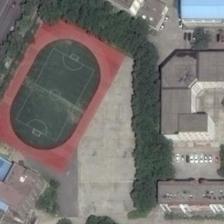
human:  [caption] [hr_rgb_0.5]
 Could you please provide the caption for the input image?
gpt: a playground is near several buildings and some green trees .

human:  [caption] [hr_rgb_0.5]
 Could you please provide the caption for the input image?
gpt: a playground semi-surrounded by green trees is next to a road .

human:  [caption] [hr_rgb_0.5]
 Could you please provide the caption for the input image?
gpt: in this area embraced by trees, there is a standard football field .

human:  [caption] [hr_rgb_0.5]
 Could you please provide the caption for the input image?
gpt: a playground next to a road is semisurrounded by green trees and buildings .

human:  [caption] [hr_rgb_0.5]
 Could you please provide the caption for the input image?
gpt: a playground next to a road is semisurrounded by green trees and buildings .